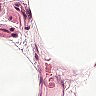
Metastatic tissue present: no